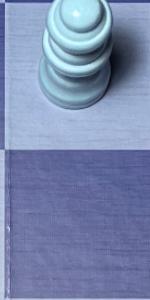
Label: Empty